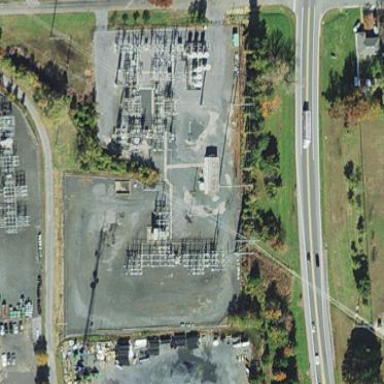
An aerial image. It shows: Power substation surrounded by fence.